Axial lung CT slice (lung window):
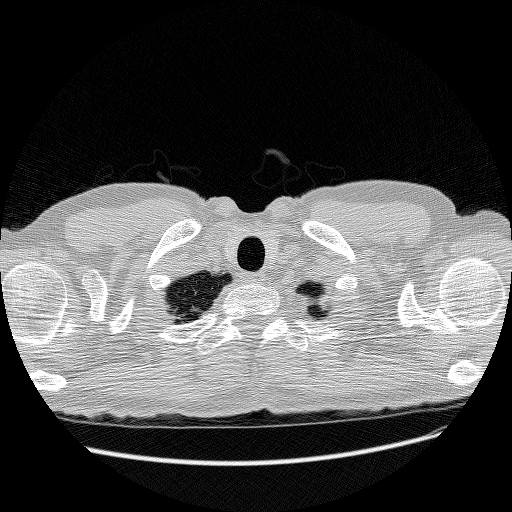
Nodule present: no